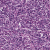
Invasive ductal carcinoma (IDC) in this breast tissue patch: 0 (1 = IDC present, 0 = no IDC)